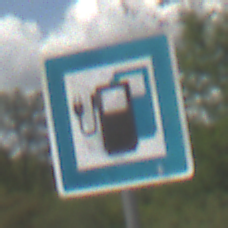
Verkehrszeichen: LadestationFuerElektrofahrzeuge
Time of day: Midday
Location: Outdoor (Nature)
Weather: PartlyCloudy
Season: NotSpecified
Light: Natural